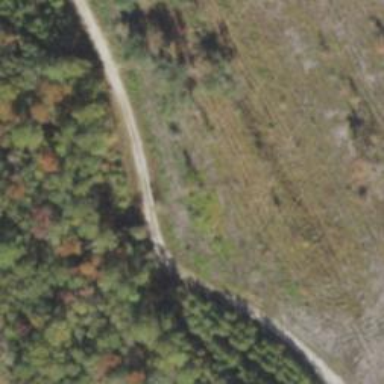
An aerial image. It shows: Abandoned road.